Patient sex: M
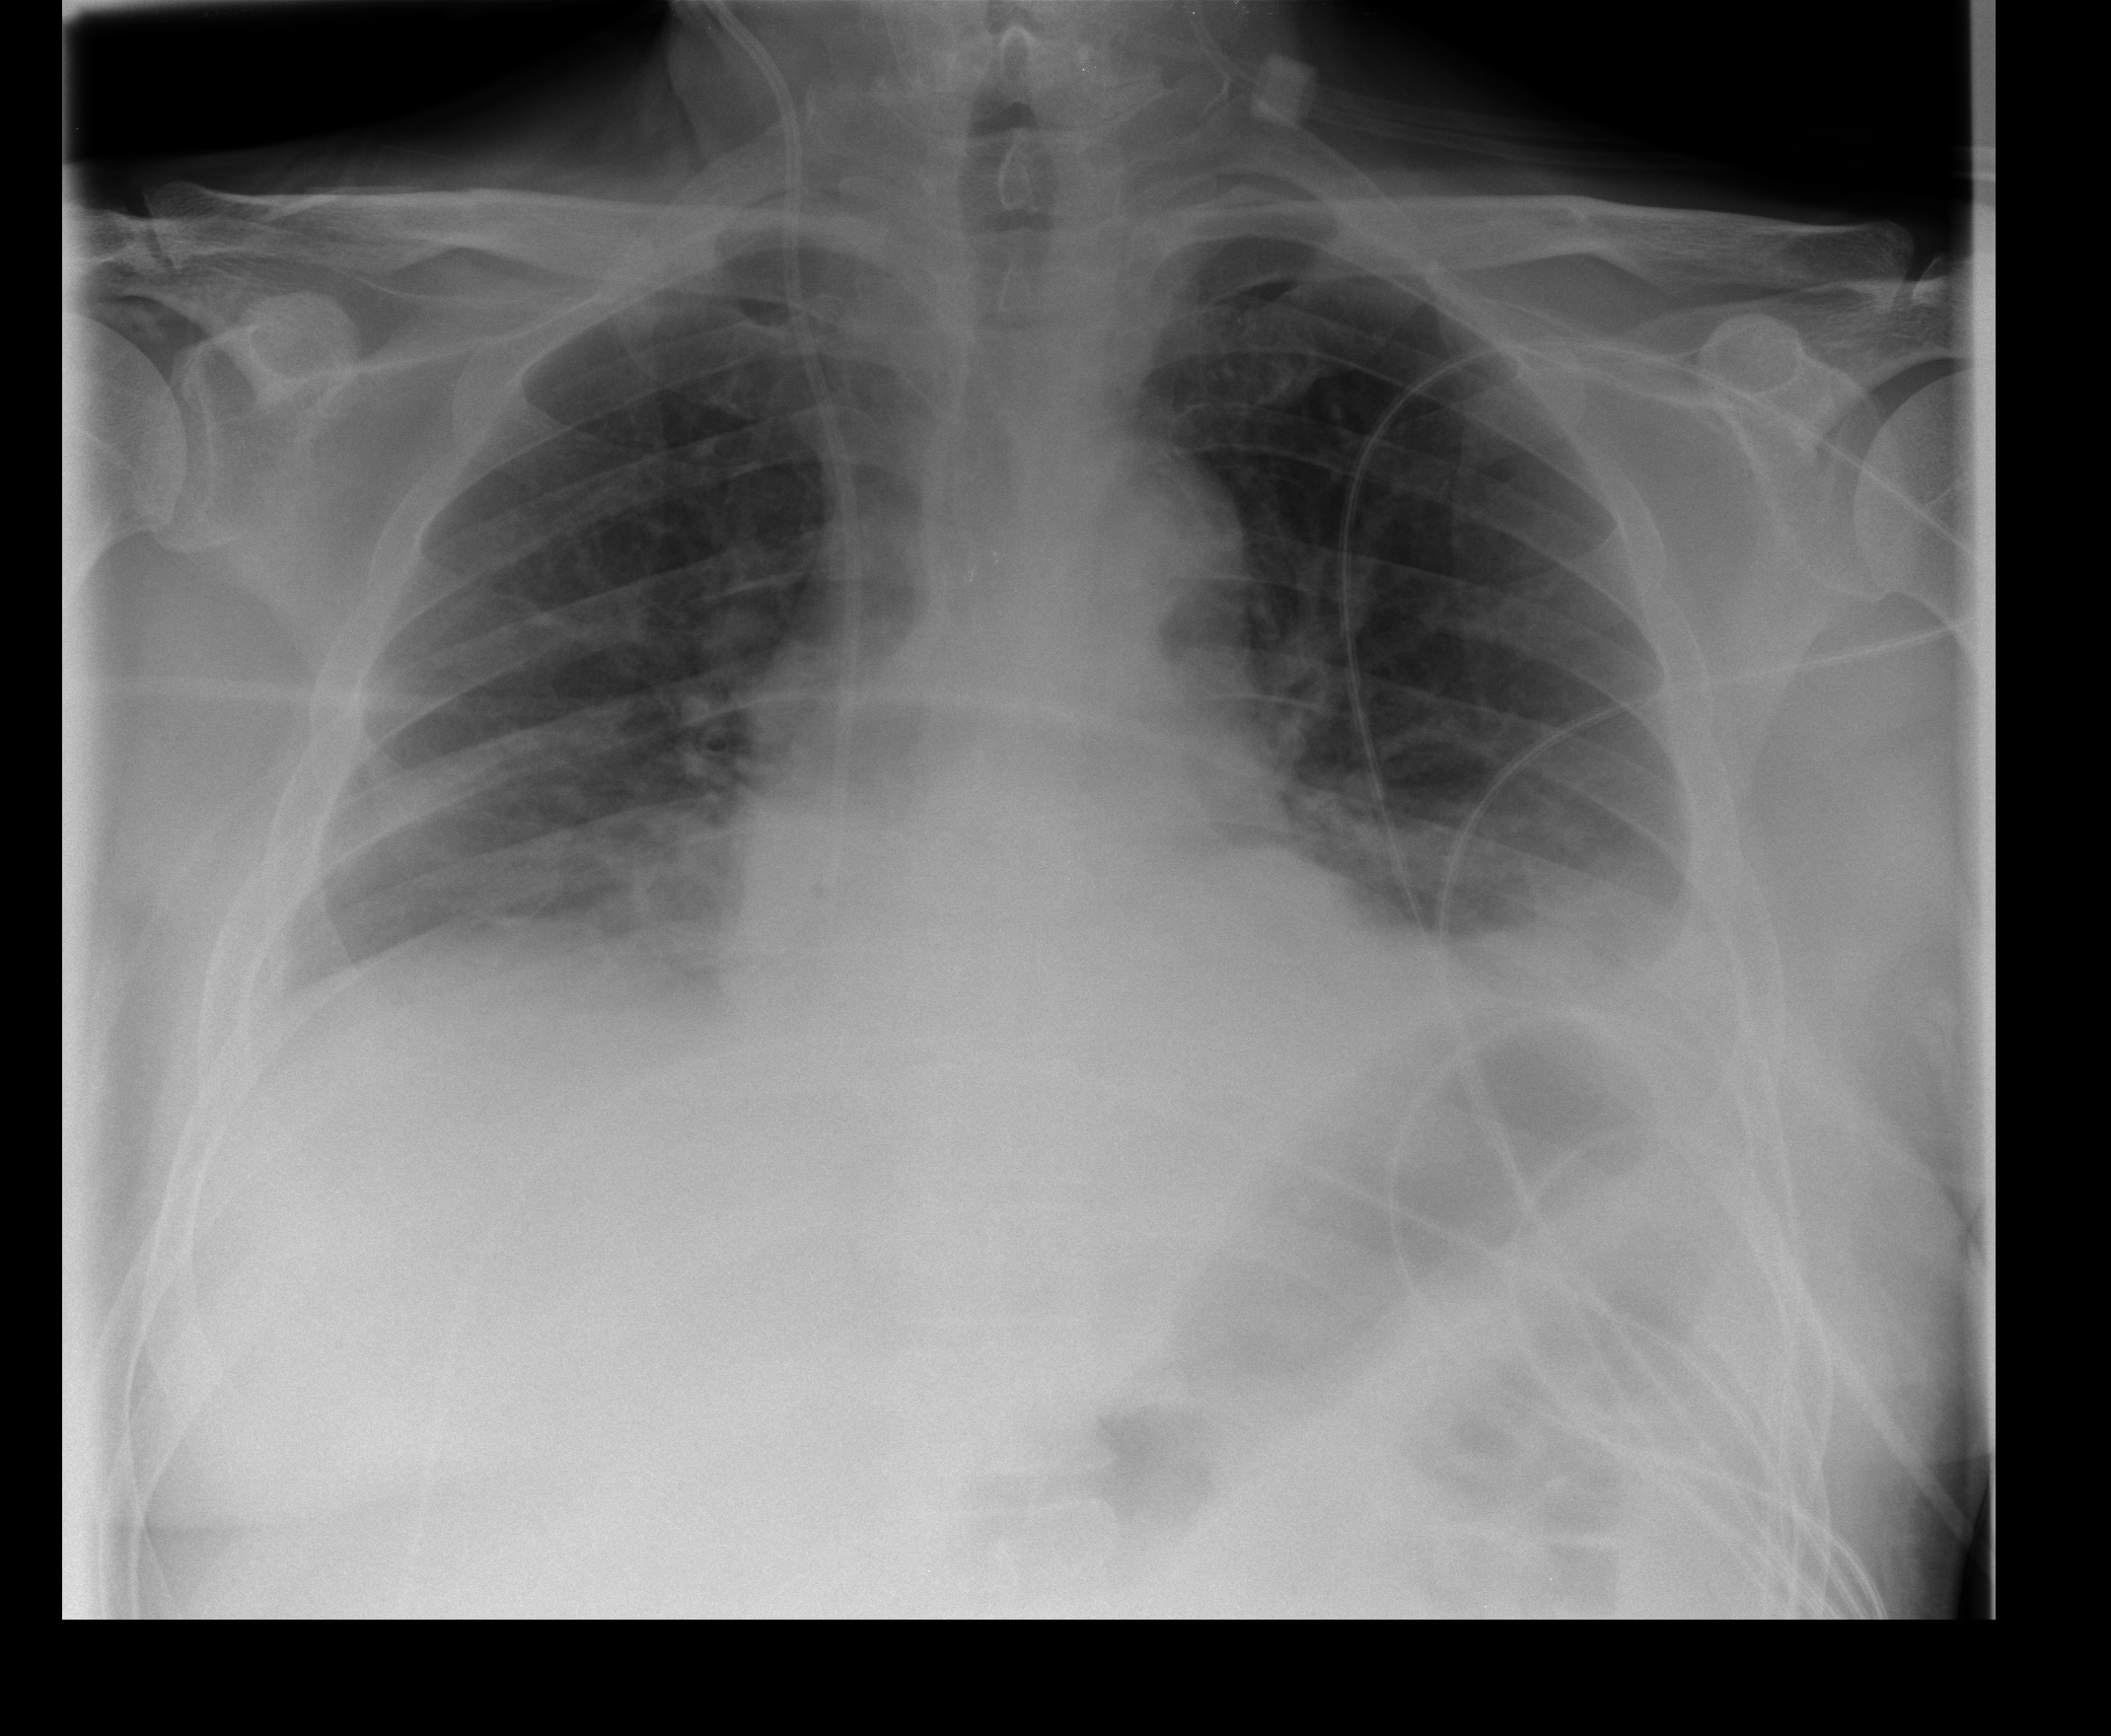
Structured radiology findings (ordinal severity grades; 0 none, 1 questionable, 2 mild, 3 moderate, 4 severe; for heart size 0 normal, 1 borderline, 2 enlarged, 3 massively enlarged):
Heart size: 2
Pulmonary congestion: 2
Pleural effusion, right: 1
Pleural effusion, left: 2
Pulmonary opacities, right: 1
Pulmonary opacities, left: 2
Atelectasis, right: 2
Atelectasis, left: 2